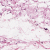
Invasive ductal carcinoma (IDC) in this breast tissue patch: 0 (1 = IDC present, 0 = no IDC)